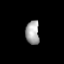
Tissue: lung
Cell type: Endothelial cells
Senescence score: 0.543
Nuclear area (px): 321
Mean DAPI intensity: 165.393